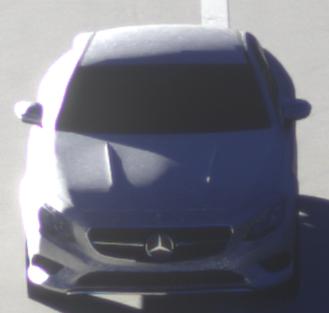
Make: Mercedes-Benz
Model: S 400 Coupé
Detailed model: S-Class (217) Coupé
Model produced from: 2015/10
Model produced until: 2017/09
Doors: 2
Color: white
Road condition: dry road
Daytime: sunrise or sunset
Contrast: high contrast